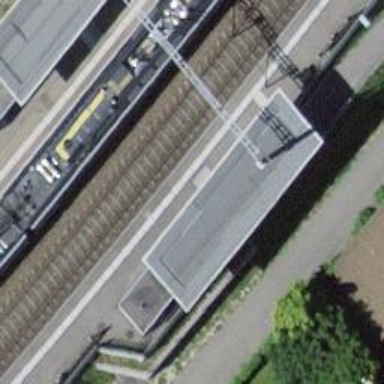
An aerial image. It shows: Railway halt station for public transport.